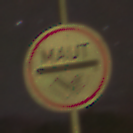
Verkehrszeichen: MautflichtigeStrecke
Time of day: Night
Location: Outdoor (Suburban)
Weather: Clear
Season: NotSpecified
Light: Artificial